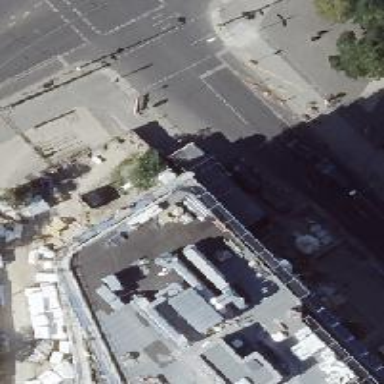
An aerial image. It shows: Subway entrance.